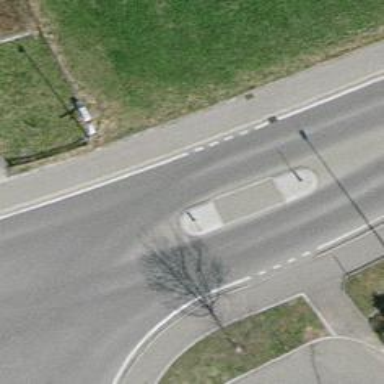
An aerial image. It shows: Unmarked crossing with pedestrian island.